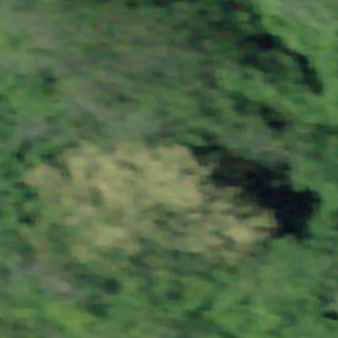
Label: other